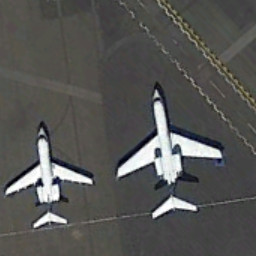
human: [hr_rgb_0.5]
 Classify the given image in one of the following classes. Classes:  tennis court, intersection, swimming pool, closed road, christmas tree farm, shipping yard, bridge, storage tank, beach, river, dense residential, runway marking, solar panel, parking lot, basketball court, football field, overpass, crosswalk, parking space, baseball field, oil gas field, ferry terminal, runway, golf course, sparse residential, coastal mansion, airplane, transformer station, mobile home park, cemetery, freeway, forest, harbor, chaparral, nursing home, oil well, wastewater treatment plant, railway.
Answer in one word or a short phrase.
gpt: airplane